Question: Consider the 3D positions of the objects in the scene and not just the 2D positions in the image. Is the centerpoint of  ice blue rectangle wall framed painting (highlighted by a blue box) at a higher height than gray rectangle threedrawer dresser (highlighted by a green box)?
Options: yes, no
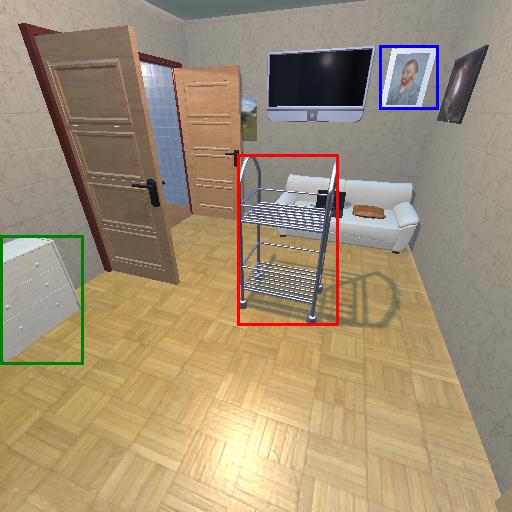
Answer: yes